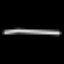
Label: line